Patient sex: M
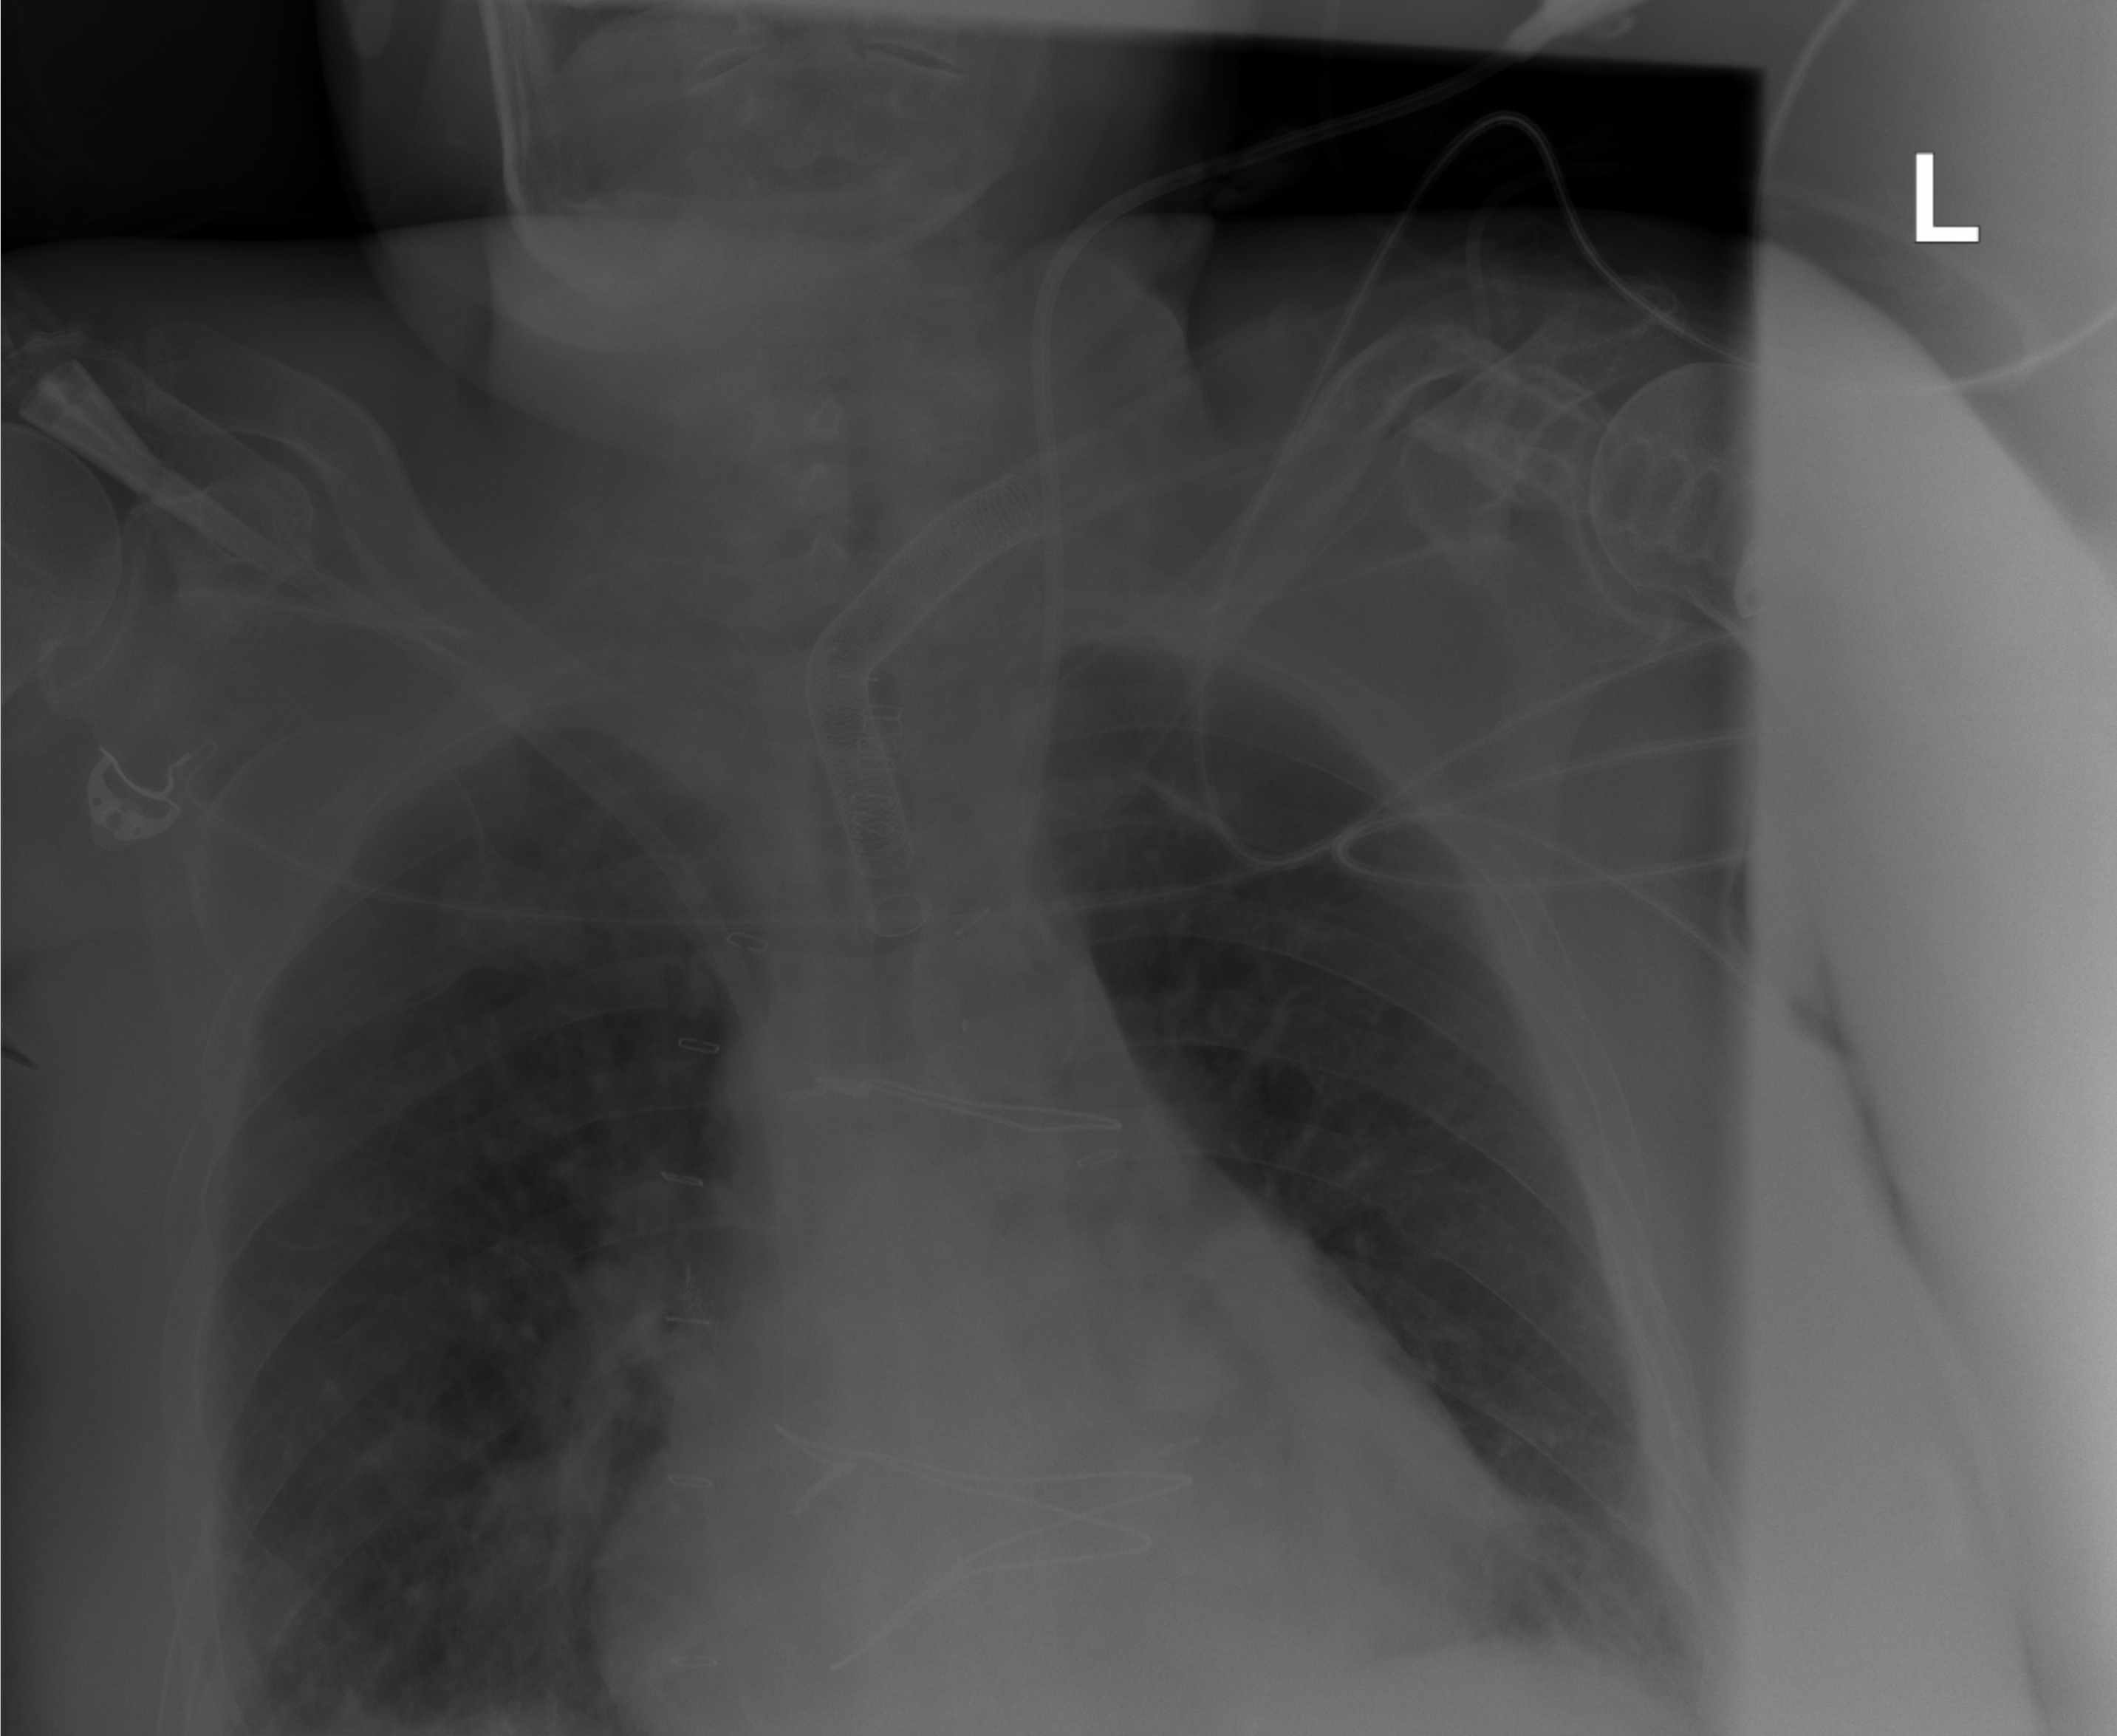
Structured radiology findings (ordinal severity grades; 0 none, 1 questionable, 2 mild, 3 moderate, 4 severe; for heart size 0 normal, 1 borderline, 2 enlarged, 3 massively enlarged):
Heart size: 0
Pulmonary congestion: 1
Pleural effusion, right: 2
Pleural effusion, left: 2
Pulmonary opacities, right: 0
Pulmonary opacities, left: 0
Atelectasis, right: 2
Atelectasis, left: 2